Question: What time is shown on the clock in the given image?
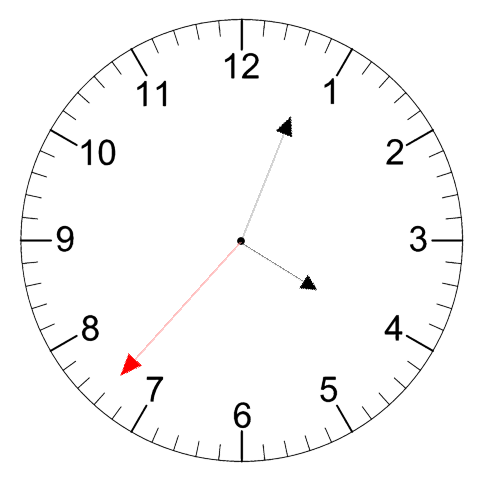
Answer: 04:03:37